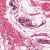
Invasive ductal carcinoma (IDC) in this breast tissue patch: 0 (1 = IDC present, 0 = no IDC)